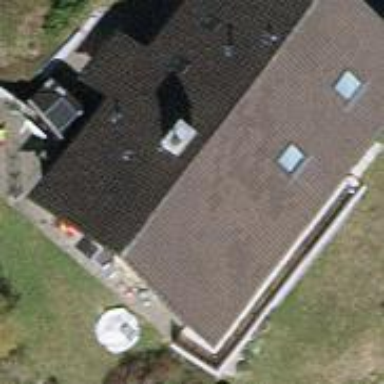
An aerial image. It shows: Simple and straightforward house.